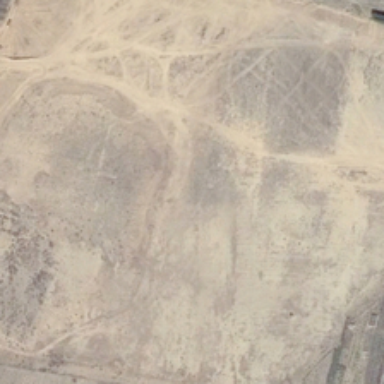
On the bareland is a large number of car grind marks .